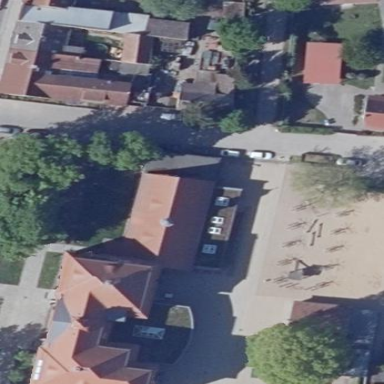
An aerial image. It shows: School building.